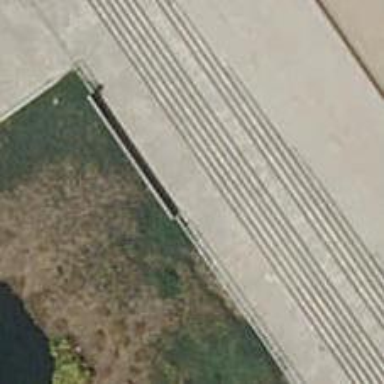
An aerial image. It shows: Set of steps made of paving stones.